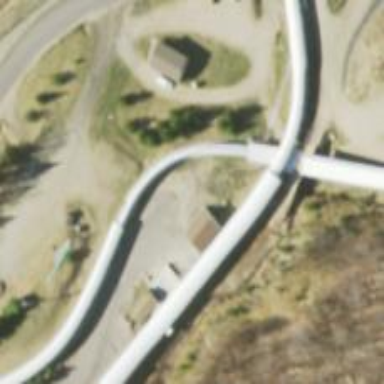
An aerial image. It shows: Bobsleigh track within leisure land.